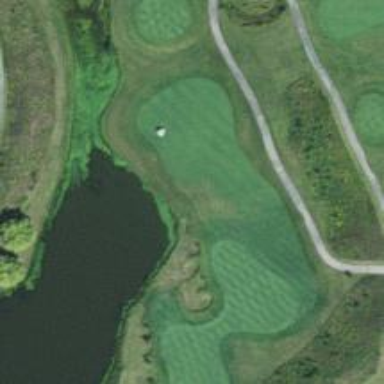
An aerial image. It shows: Green golf area with grass land use.